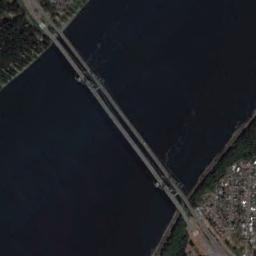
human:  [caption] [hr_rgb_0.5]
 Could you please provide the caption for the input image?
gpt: Both sides of the river are dense forests .

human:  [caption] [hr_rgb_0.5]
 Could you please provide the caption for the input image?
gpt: A bridge connects the land on both sides of the deep blue river, And there are many buildings on the land .

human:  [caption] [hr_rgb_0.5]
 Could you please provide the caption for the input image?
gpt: There is a bridge over the river between many buildings and trees .

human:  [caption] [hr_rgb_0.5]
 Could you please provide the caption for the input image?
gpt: Two bridges built on a dark blue river and the residential area on one side of the river, And some green plants on the other side of the river .

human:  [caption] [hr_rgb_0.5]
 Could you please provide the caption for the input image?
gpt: There is a bridge over the river .